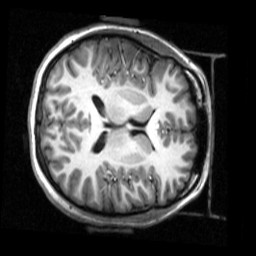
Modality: T1w
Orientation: axial
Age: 26
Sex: female